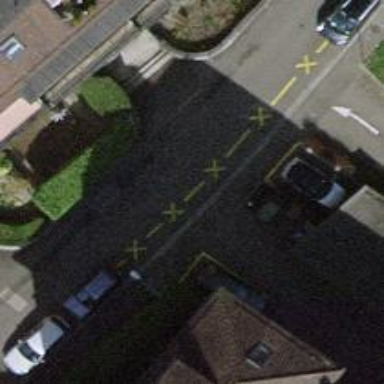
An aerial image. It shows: Alley classified as service road.